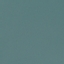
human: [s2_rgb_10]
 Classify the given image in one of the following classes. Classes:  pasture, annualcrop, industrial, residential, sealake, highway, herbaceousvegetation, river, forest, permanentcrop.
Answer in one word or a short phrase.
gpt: SeaLake